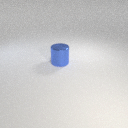
large blue metal cylinder